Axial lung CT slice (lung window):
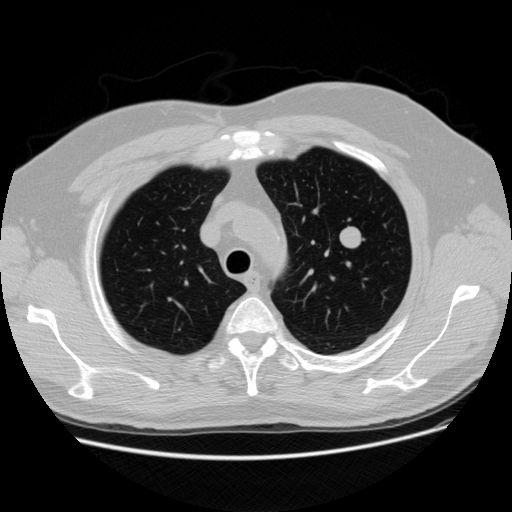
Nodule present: yes
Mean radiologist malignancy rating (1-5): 3.75